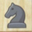
Piece: bN